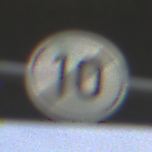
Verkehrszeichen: EndeGeschwindigkeit10
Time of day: SunriseSunset
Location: Outdoor (Suburban)
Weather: PartlyCloudy
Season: NotSpecified
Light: Natural